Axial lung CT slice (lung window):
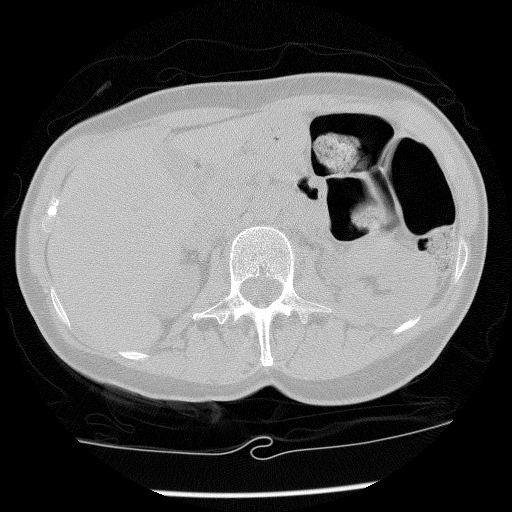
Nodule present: no